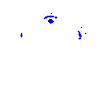
Particle: pion